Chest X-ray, PA view. Patient: 46 years old, sex M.
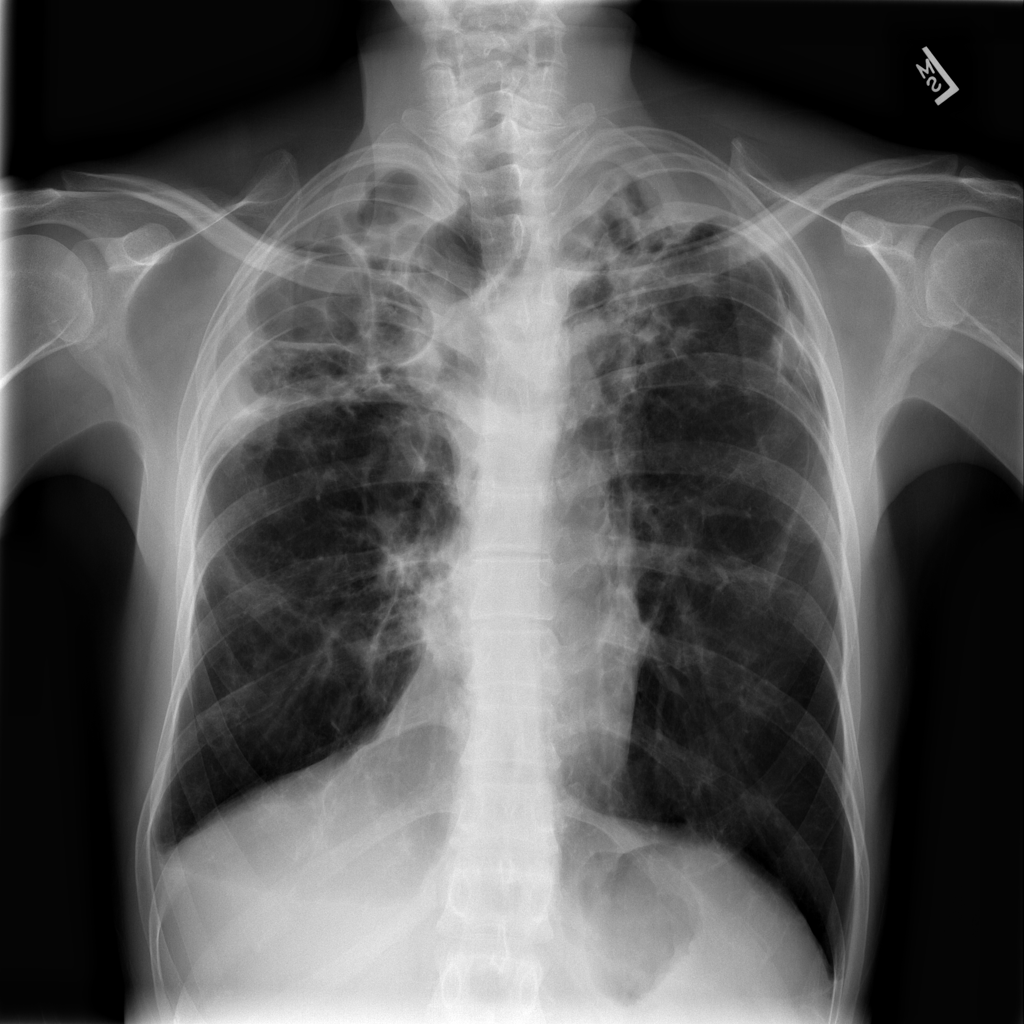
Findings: Pneumothorax